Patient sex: F
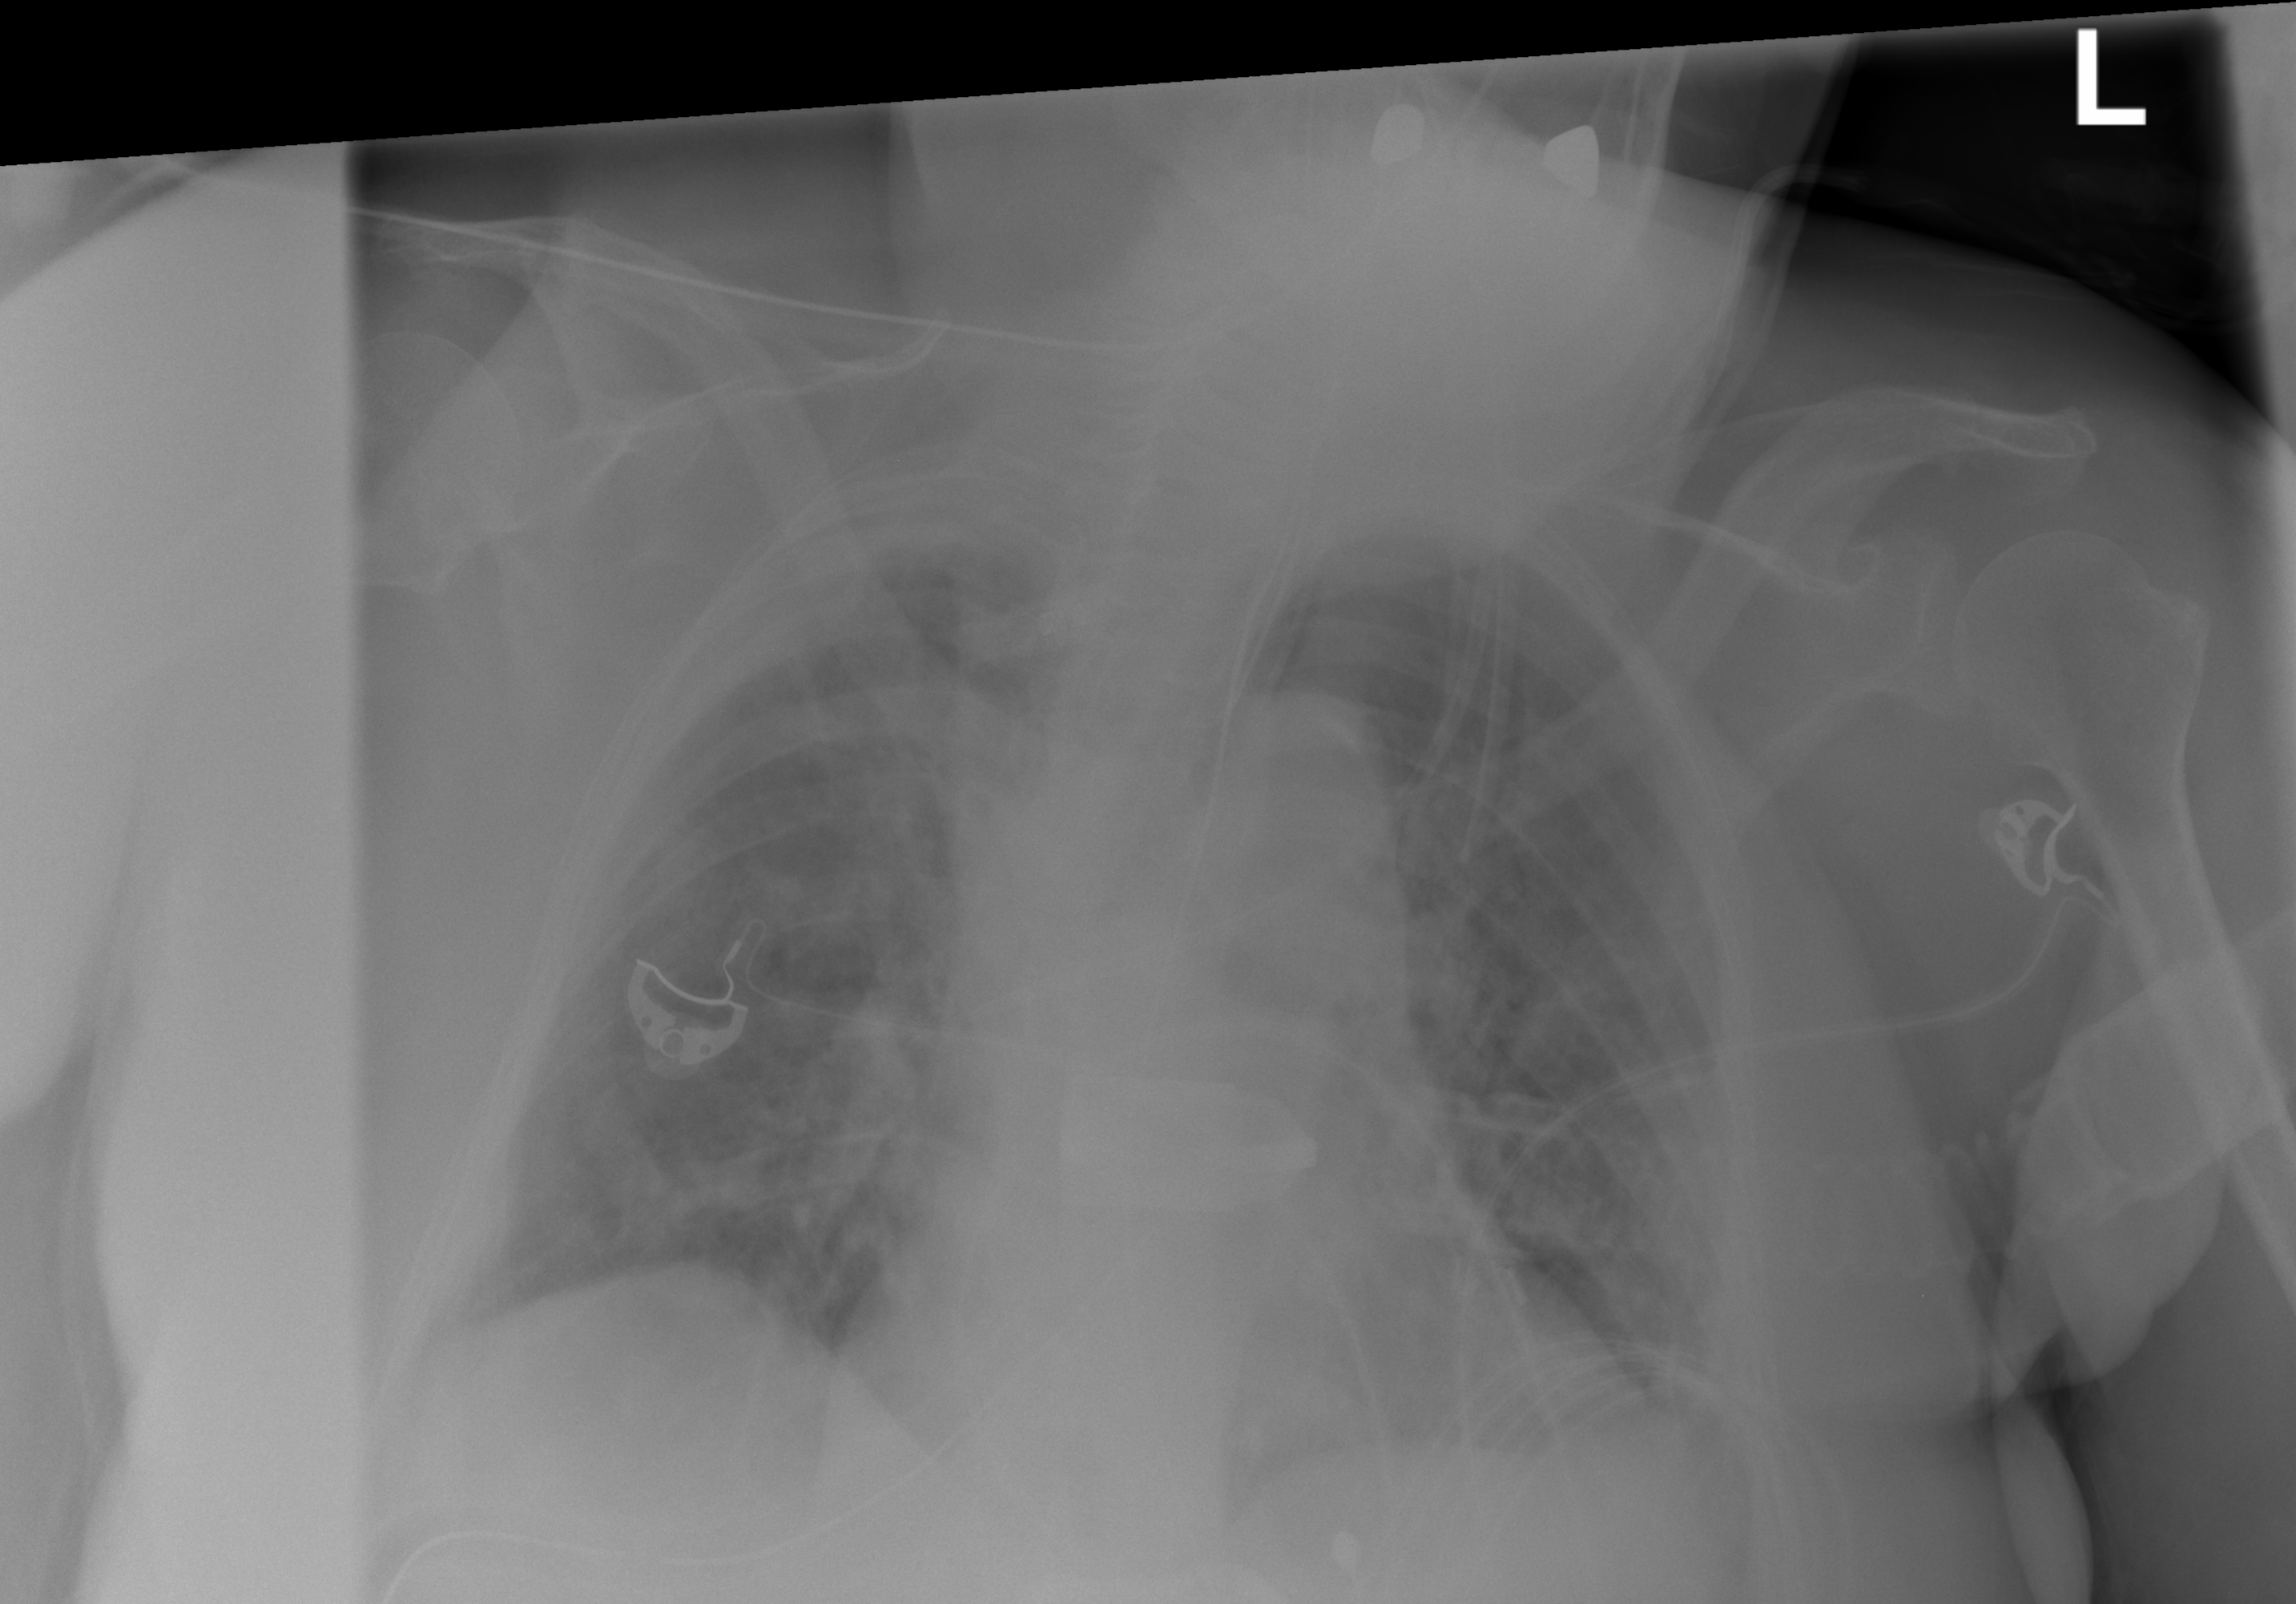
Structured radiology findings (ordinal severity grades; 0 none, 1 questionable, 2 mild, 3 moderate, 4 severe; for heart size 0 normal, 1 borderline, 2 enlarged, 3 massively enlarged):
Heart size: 2
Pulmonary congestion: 2
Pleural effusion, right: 2
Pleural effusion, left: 2
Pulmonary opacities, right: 0
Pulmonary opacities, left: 0
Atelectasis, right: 2
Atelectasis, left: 2